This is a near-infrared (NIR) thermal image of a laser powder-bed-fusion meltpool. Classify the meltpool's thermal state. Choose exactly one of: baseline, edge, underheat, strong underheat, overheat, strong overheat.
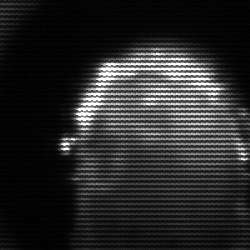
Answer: baseline